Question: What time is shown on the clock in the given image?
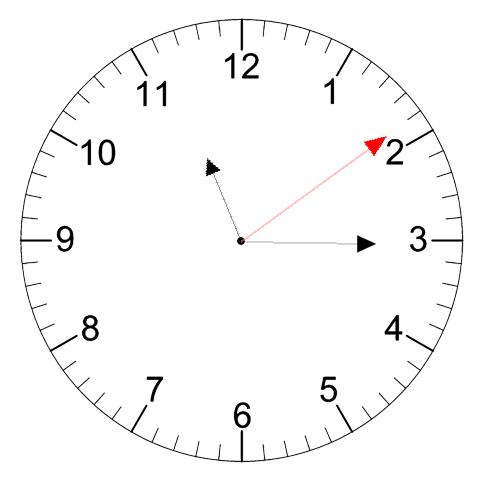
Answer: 11:15:09